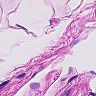
Metastatic tissue present: no